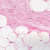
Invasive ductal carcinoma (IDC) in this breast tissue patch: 0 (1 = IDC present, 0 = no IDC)